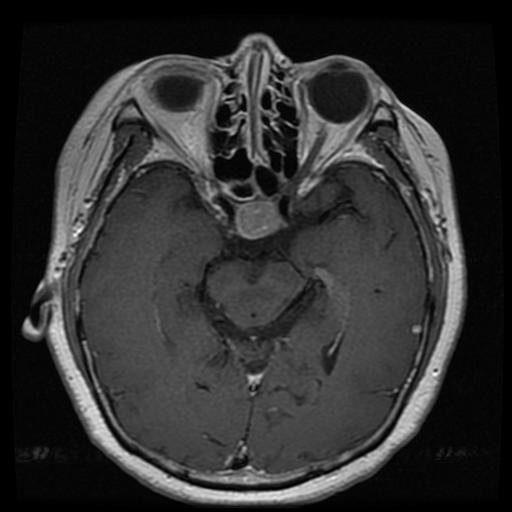
Label: pituitary